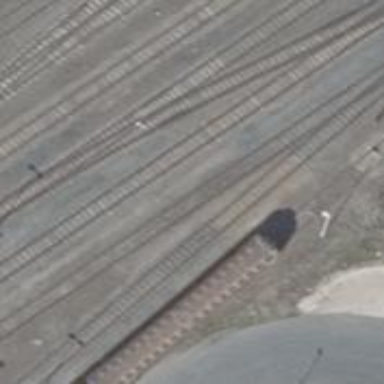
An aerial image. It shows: Railway yard in service.